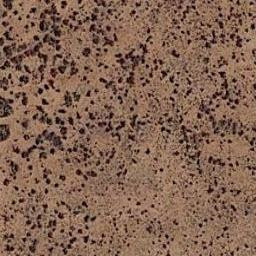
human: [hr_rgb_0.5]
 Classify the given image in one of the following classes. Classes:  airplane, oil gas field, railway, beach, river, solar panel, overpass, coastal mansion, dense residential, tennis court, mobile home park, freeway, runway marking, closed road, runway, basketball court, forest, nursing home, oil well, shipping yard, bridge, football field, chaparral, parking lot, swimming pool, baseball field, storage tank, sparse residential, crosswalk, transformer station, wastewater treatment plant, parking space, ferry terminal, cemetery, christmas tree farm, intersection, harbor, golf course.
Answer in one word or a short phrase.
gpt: chaparral